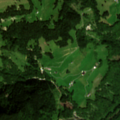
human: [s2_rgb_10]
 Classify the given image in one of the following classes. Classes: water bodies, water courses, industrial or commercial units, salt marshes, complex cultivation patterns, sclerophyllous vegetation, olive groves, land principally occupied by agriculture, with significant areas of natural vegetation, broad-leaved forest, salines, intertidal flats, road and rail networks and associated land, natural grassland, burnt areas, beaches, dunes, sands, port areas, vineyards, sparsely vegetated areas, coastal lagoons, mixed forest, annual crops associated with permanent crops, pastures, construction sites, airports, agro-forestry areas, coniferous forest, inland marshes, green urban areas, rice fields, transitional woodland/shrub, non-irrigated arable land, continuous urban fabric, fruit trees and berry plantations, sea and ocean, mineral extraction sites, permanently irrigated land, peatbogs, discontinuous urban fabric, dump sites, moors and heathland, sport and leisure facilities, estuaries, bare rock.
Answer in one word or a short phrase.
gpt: pastures, broad-leaved forest, coniferous forest, mixed forest